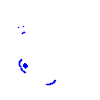
Particle: pion